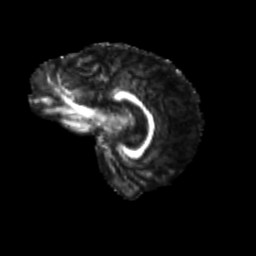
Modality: FA
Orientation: sagittal
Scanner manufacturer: siemens
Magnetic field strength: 3 T
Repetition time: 9.2 s
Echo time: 0.084 s